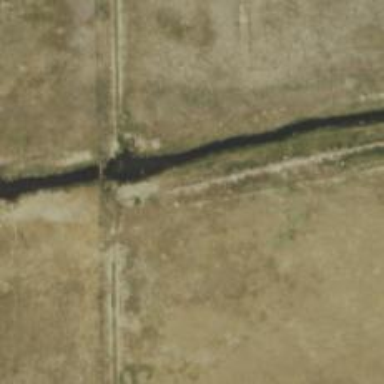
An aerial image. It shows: Bridge.